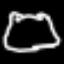
Label: frog